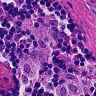
Metastatic tissue present: no